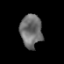
Tissue: prostate
Cell type: T cells
Senescence score: 0.2843
Nuclear area (px): 700
Mean DAPI intensity: 109.979